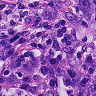
Metastatic tissue present: yes